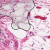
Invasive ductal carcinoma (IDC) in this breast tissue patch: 0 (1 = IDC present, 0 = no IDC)